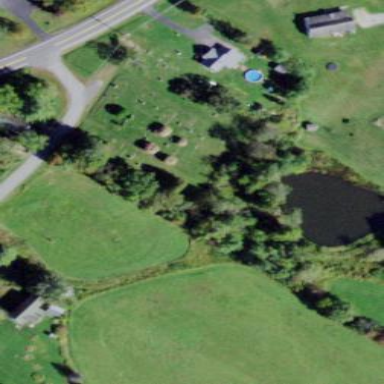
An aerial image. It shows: Cemetery.